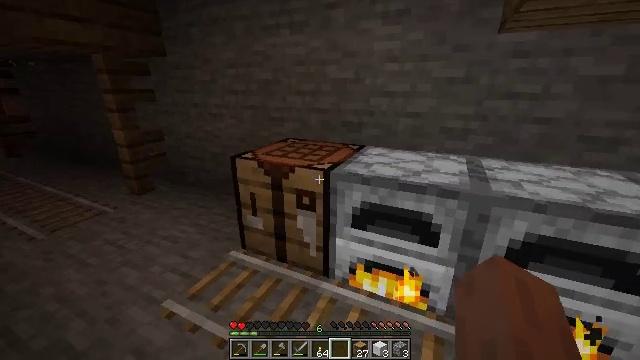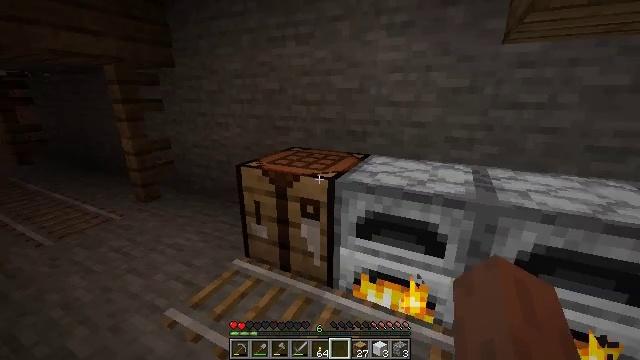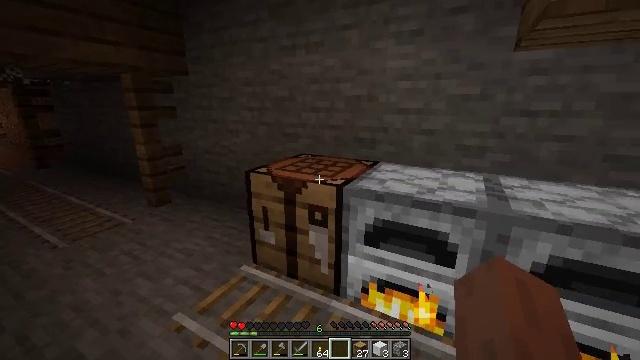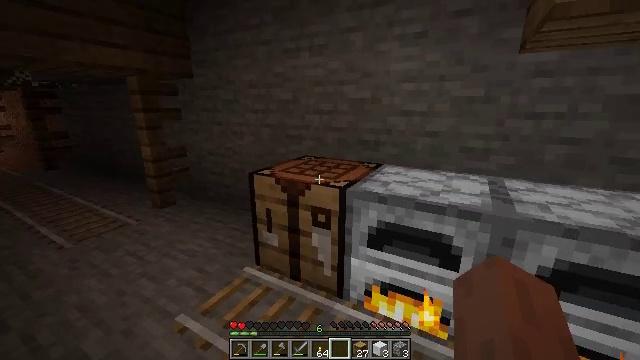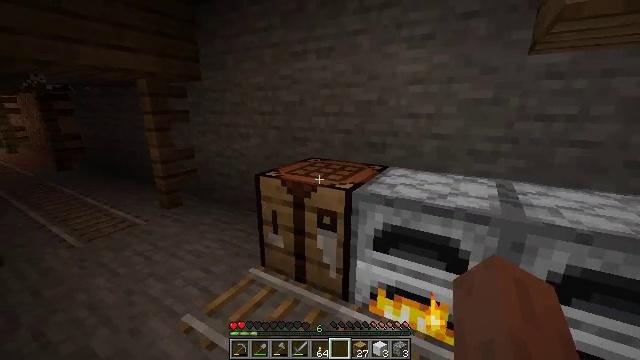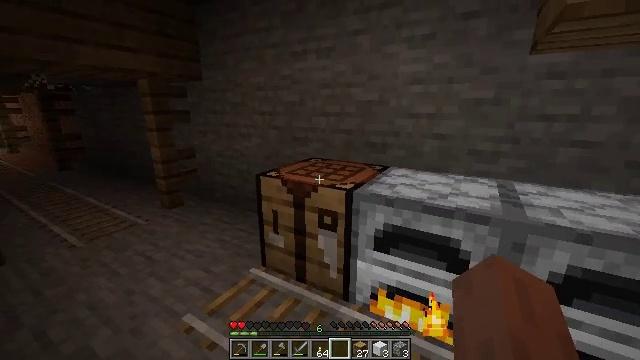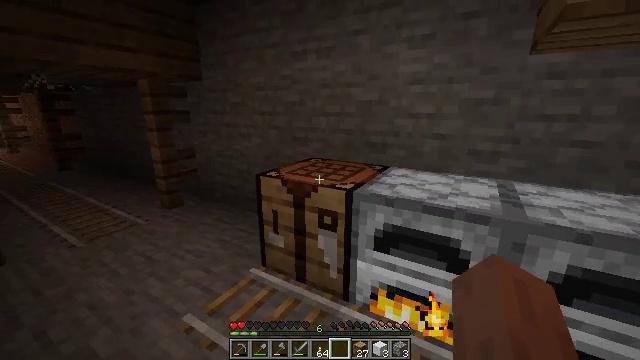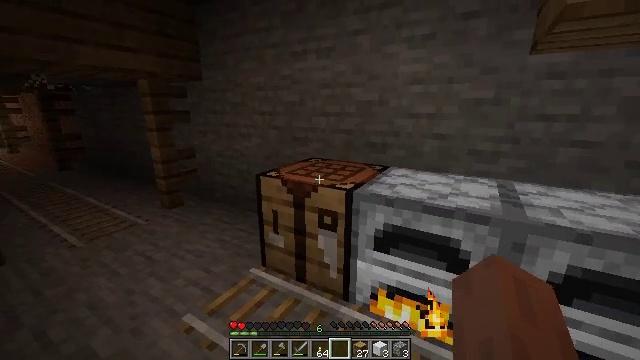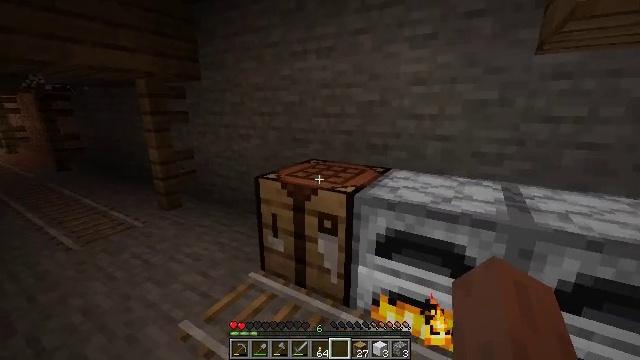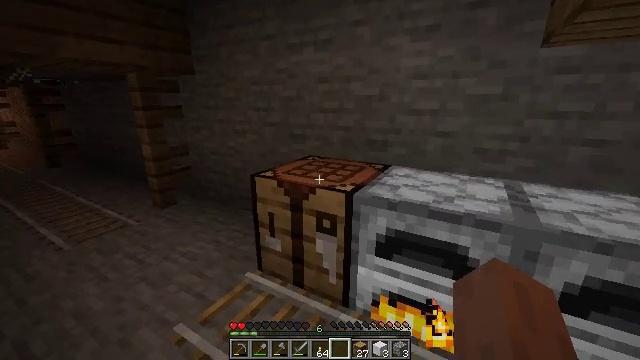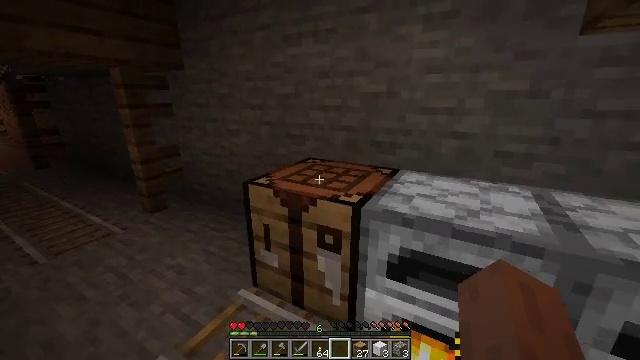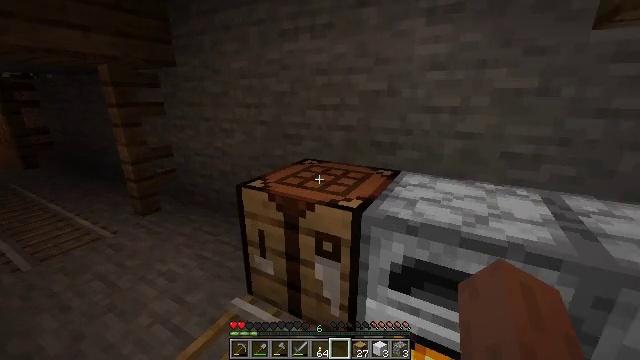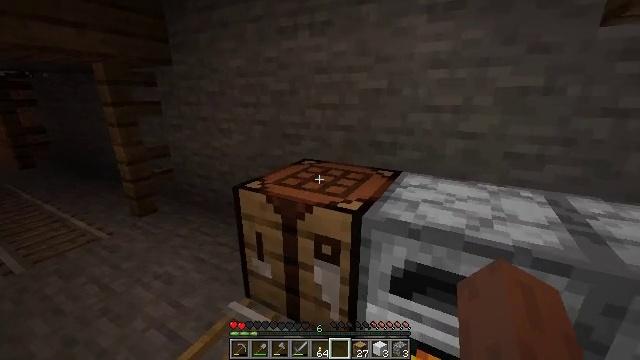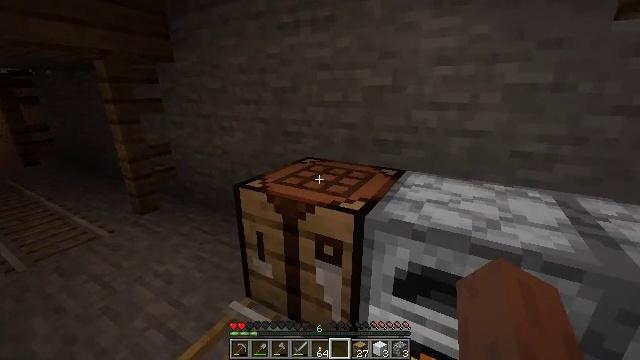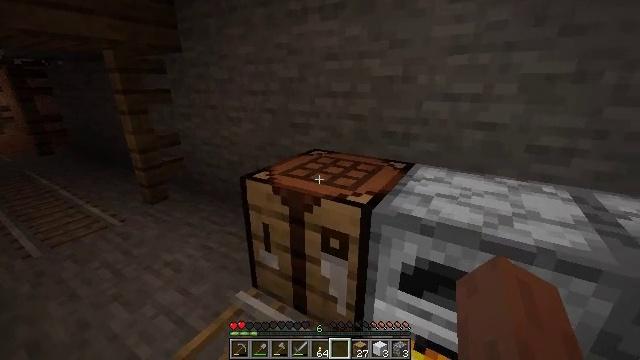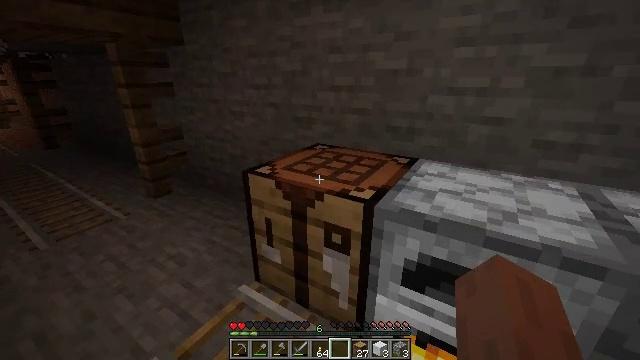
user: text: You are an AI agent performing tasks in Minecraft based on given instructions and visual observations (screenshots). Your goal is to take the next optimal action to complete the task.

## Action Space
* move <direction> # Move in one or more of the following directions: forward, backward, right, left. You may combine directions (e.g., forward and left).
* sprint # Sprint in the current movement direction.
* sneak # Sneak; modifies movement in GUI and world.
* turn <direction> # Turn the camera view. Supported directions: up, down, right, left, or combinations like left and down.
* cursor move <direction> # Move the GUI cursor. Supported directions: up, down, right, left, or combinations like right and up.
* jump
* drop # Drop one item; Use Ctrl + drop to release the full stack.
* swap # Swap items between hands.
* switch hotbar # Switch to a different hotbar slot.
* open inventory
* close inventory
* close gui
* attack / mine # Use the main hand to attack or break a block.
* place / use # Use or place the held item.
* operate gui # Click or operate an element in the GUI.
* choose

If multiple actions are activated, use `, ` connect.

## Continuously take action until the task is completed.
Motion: motion action
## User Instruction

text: Make a leather helmet with leather pieces in the crafting table.
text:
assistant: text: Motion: turn left and up
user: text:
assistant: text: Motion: turn left and up
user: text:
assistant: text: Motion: no_op
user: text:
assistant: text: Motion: turn left
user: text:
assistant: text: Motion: no_op
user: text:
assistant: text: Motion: no_op
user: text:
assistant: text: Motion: no_op
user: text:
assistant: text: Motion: move forward
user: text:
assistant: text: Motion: move forward, turn down
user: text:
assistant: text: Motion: move forward
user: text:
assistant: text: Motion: no_op
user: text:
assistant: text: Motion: no_op
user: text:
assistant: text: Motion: no_op
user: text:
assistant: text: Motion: turn left and down
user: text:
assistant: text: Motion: turn down
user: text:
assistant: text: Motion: no_op
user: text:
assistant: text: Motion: no_op
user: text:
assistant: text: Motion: turn left
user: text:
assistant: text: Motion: no_op
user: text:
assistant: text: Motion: no_op
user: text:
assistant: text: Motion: no_op
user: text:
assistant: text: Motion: no_op
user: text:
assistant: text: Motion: use / place
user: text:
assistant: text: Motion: use / place
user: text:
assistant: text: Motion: use / place
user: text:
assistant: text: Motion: use / place
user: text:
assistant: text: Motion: no_op
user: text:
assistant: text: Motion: open gui
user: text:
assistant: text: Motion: no_op
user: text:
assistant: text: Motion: no_op